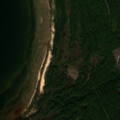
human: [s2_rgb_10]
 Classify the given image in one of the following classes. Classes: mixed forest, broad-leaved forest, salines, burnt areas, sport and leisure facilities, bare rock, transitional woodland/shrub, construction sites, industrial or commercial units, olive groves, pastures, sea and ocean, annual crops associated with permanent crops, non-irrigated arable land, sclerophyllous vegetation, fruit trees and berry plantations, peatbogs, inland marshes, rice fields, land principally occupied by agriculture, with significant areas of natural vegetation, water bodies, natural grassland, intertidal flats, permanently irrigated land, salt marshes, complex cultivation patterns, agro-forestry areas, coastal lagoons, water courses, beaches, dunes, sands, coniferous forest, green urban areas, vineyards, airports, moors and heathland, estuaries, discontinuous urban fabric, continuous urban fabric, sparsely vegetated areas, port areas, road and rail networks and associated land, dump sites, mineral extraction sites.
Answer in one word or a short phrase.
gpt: non-irrigated arable land, broad-leaved forest, mixed forest, sea and ocean